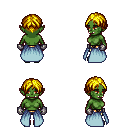
a pixel art fantasy rpg character, female body template, orc, green skin, overskirt, gold greaves, blonde parted hairstyle, metal gloves, gray slippers, four views (front, back, left, right), 2x2 character sprite sheet, small pixel art, hard edges, no anti-aliasing